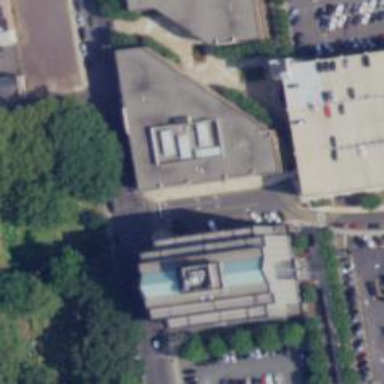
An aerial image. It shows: Government office.